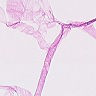
Metastatic tissue present: no